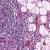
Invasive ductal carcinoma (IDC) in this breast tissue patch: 0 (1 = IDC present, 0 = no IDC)